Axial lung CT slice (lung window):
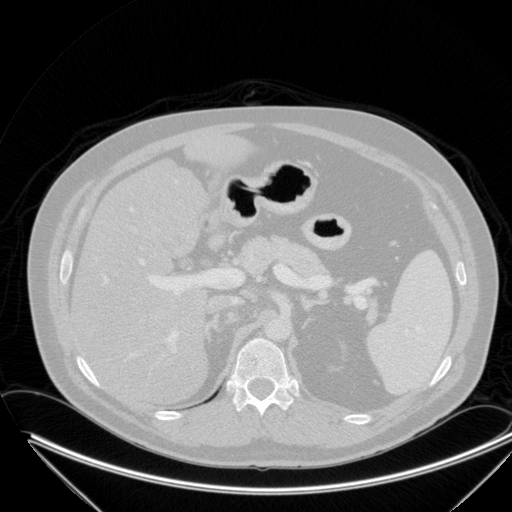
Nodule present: no